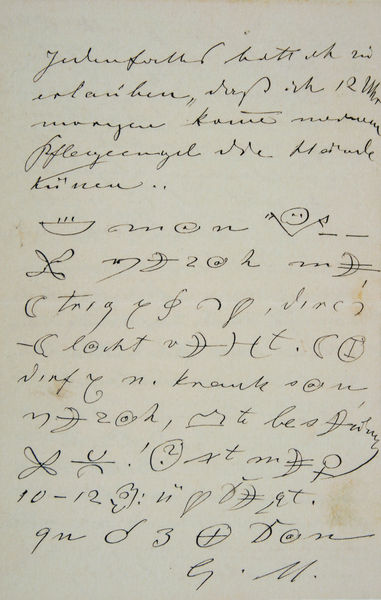
Titel: Brief von Gabriel von Max an seine Frau Ernestine
Künstler: Gabriel von Max
Standort: München
Institution: Städtische Galerie im Lenbachhaus
Schlagwörter: feder, weiß, schwarz, skizze, zeichen, zeichnung, gesicht, schale, signatur, schrift, papier, grafik, graphik, deutsch, schriftzeichen, tusche, mond, unterschrift, kreuz, seite, schwarzweiß, text, buchstaben, tinte, kursiv, brief, bildzeichen, gedicht, herz, handschrift, symbole, schreibschrift, aufzeichnung, kürzel, geheim, hieroglyphen, manuskript, verschlüsselt, fragezeichen, übersetzung, abkürzung, geheimschrift, stenografie, zeichenbild, buchstabensalat, windings, umschreibung, transkription, chiffre, g.m.